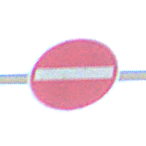
Verkehrszeichen: VerbotDerEinfahrt
Umgebung: Outdoor, Nature
Tageszeit: Midday
Wetter: Clear
Licht: Natural
Jahreszeit: NotSpecified
Kontrast: HighContrast